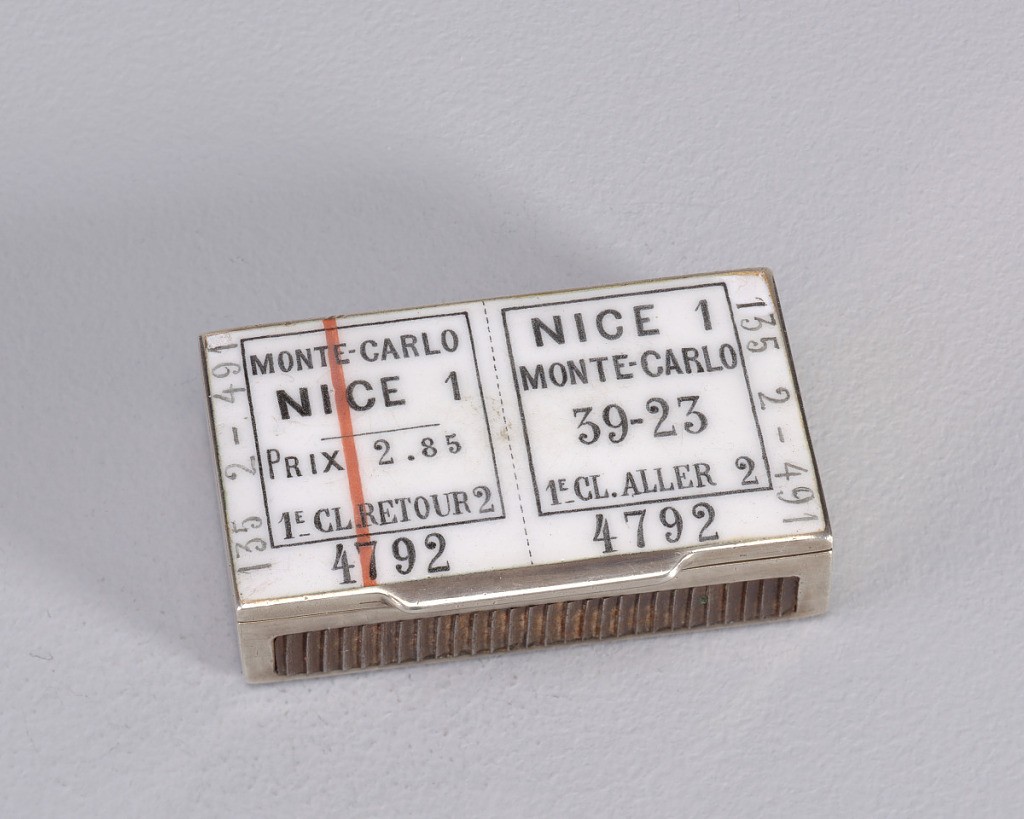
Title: Matchsafe Depicting Train Ticket and View of Monte Carlo
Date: late 19th century
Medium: Silver, enamel
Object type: matchsafe
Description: Rectangular box with hinged lid, enamel decoration on lid showing train ticket, Nice to Monte Carlo; on reverse, view of Monte Carlo perched above Mediterranean coast. Striker on front.